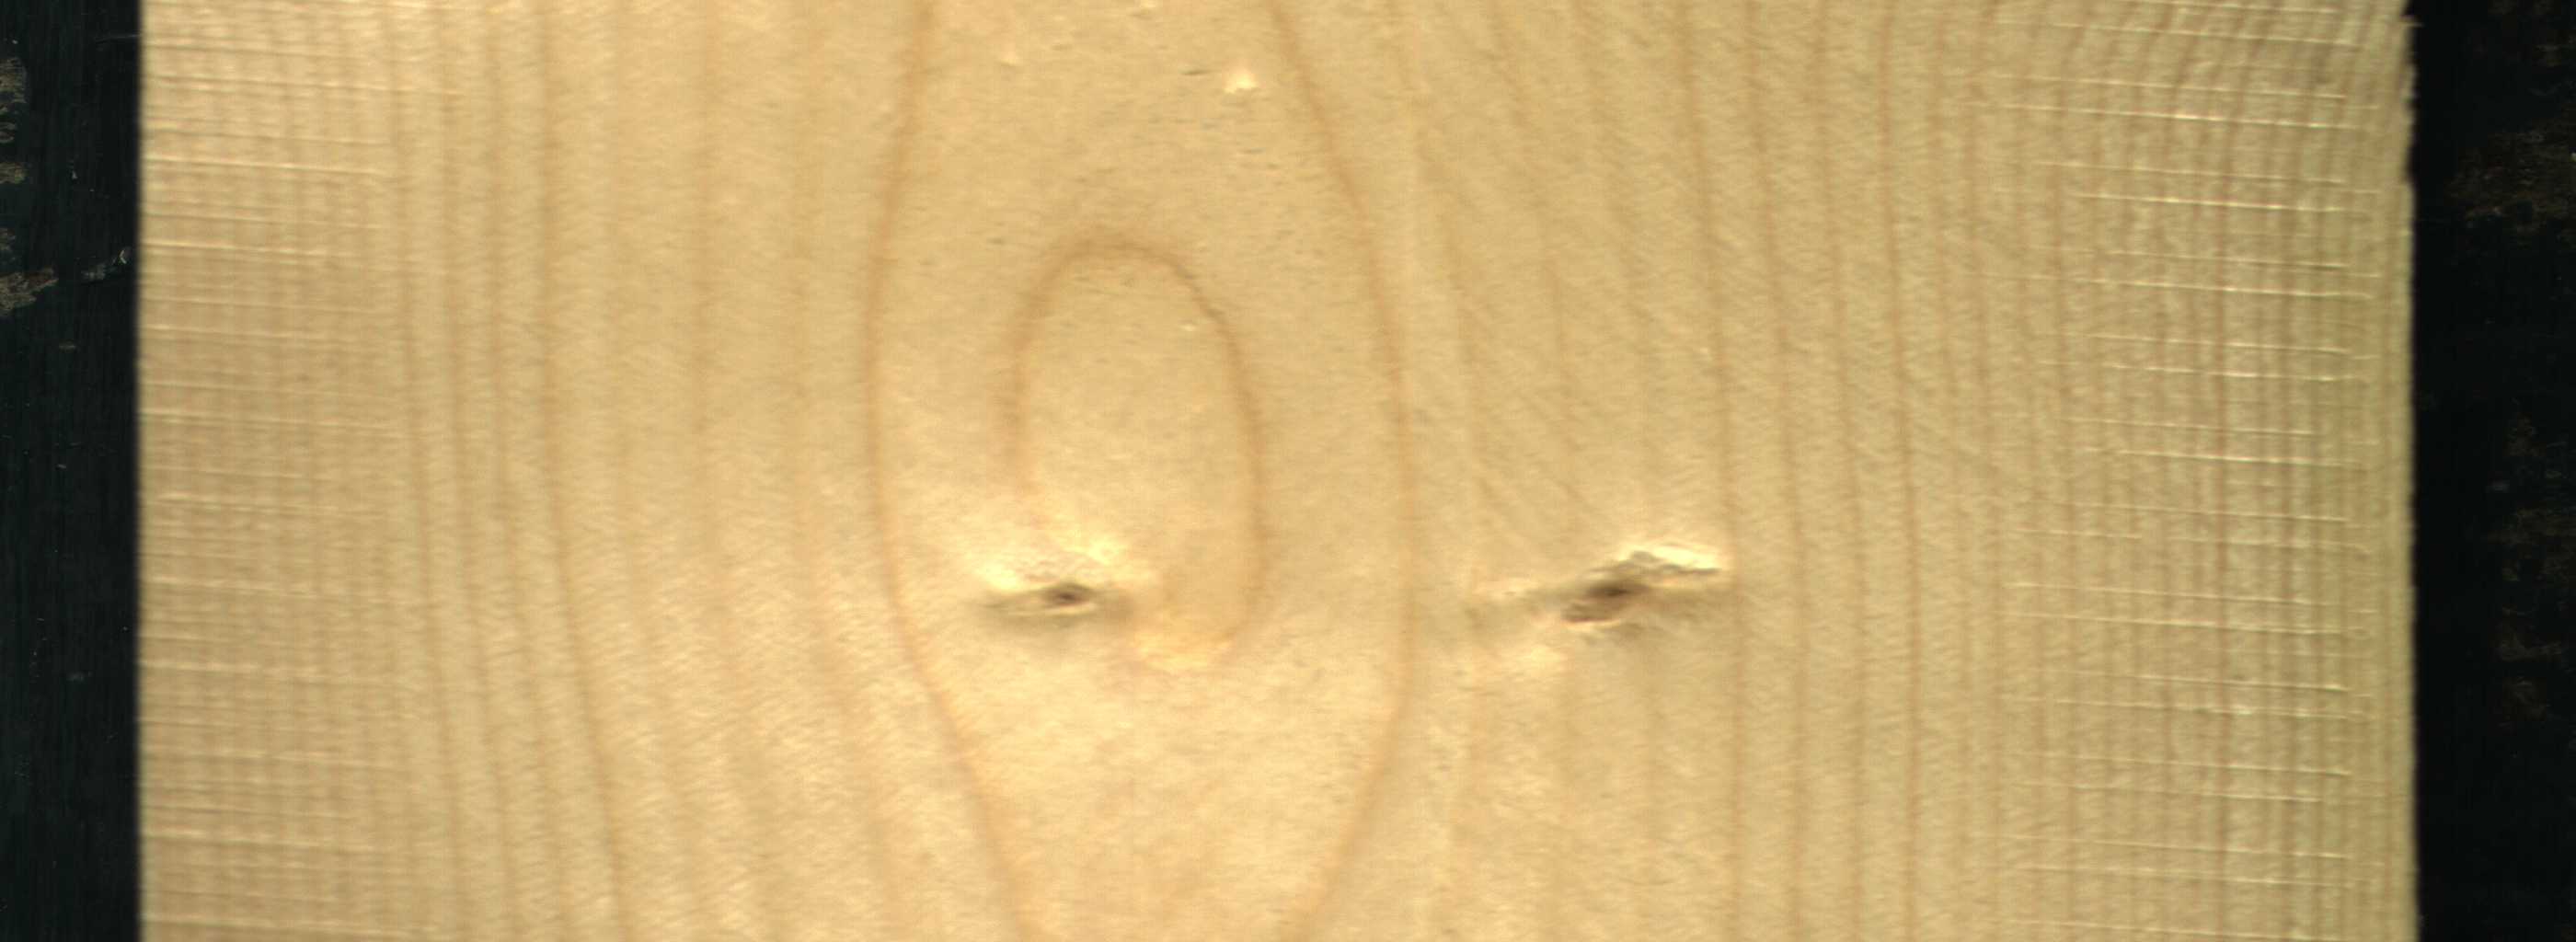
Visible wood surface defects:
Live_Knot
Live_Knot